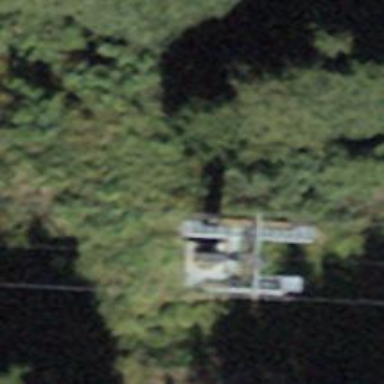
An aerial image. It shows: Pylon for aerialway.